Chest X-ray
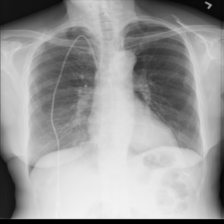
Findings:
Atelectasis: negative
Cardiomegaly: negative
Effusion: negative
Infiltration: negative
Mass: negative
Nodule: negative
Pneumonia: negative
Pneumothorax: negative
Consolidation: negative
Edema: negative
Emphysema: negative
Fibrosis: negative
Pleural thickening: negative
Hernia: negative